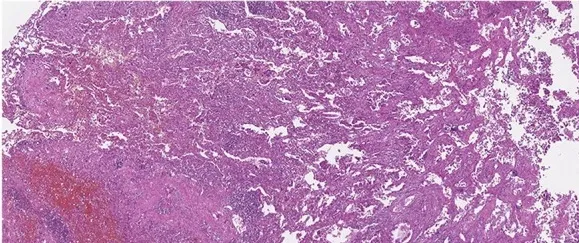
Histological evaluation of the patent's tumor. (A) Hematoxylin and eosin staining microphotograph.
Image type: pathology (h&e)